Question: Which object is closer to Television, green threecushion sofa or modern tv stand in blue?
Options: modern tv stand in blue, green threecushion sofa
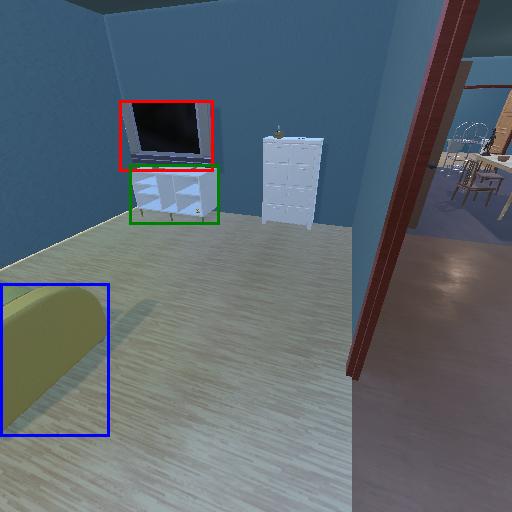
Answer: modern tv stand in blue